Brain MRI, t2w sequence, axial 2D slice.
Patient: age 42, sex F, weight 78 kg, height 1.78 m
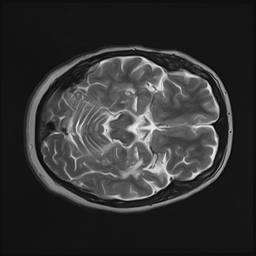